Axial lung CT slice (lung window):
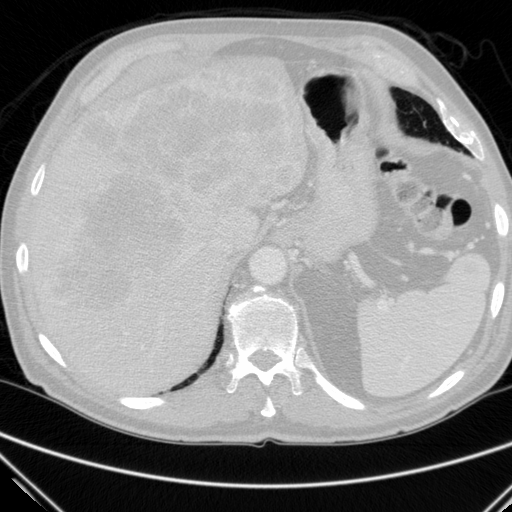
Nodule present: no